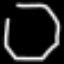
Label: octagon